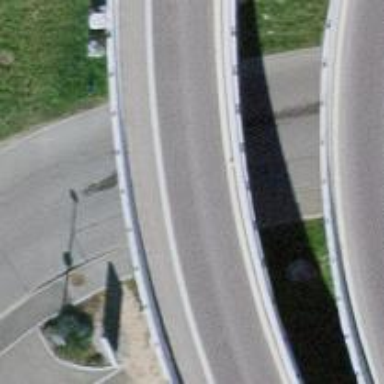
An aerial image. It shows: Trunk_link bridge with no sidewalk.